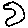
Label: moon